Interaction volume radius: 10 \u00c5
Interaction volume height: 15 \u00c5
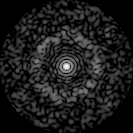
Disorder parameter: 0.8031